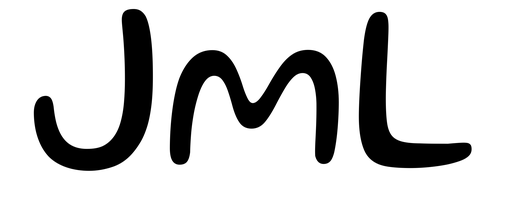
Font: Gluten_Light